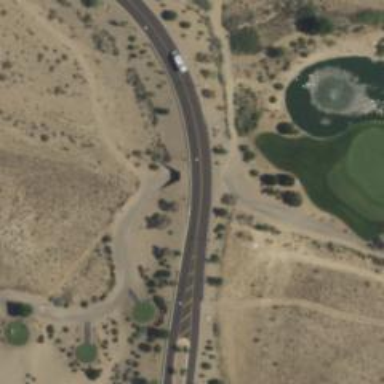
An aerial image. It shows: Footway that serves as cartpath for golf carts.